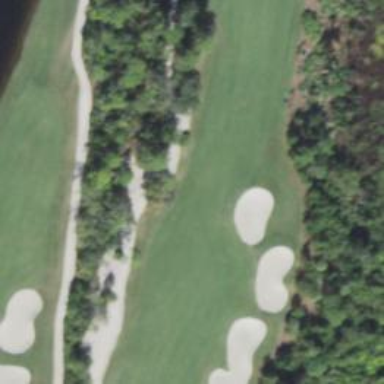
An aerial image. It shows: Golf hole.